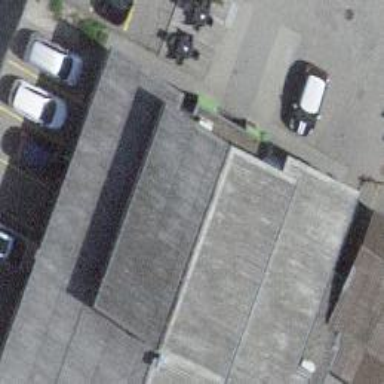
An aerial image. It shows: Bakery.